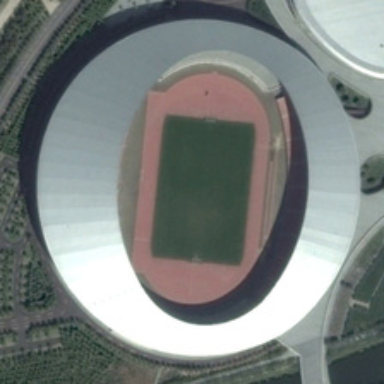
The tall building with an oval shape is a gymnasium .